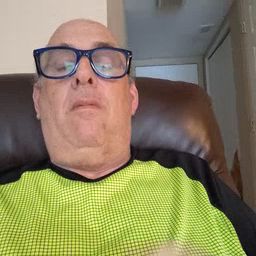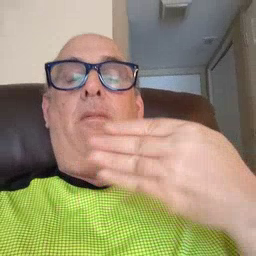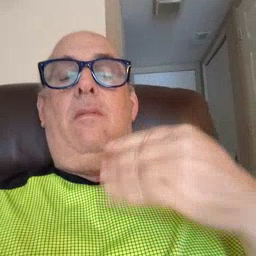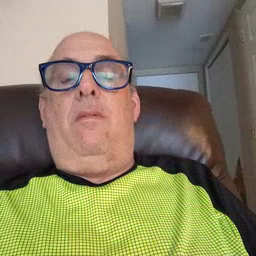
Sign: before